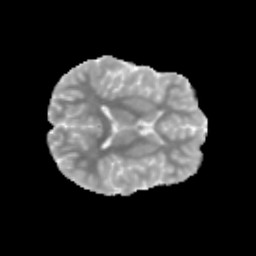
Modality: MD
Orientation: axial
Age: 10
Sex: female
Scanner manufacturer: siemens
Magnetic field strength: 3 T
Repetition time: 3.8 s
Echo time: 0.07 s